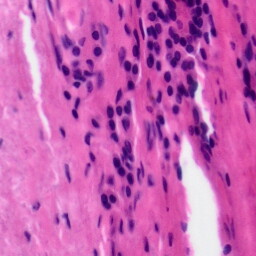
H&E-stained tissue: Tonsil